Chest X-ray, PA view. Patient: 50 years old, sex F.
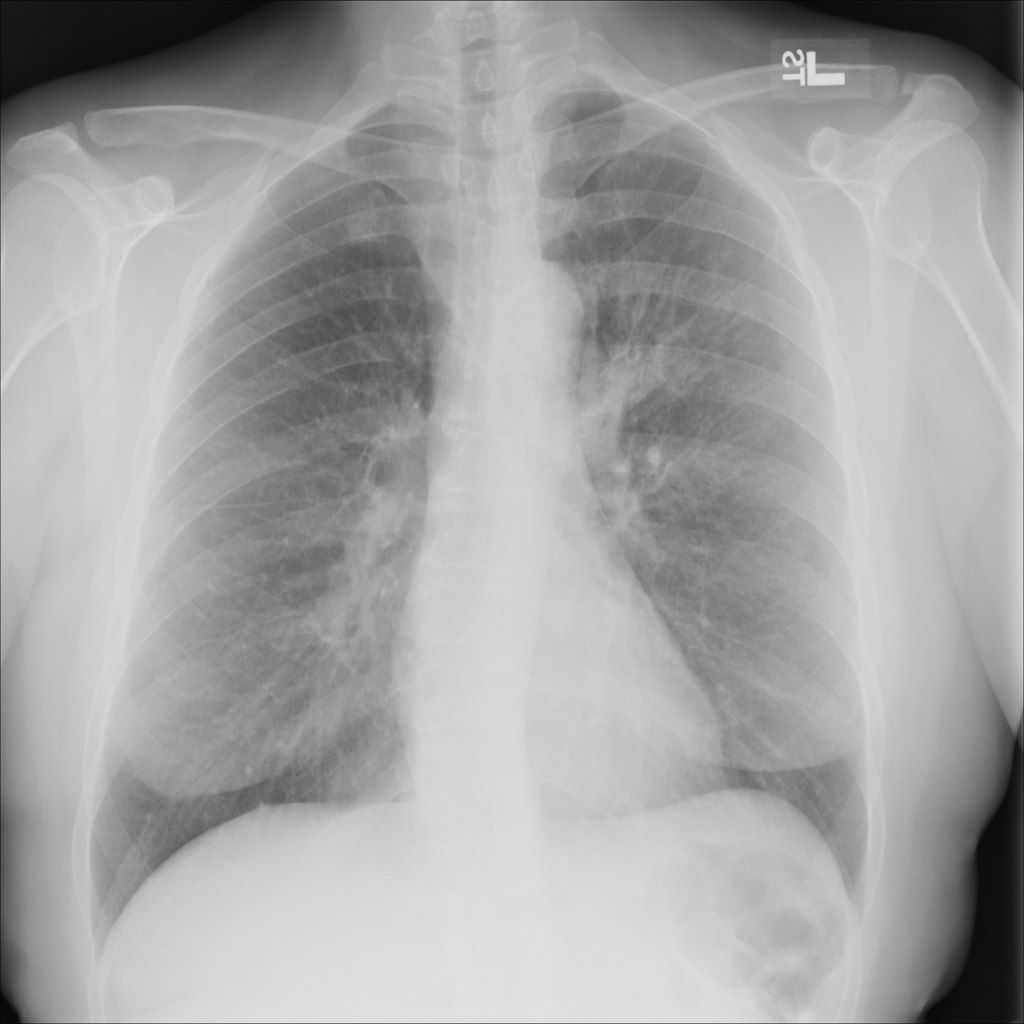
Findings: Infiltration